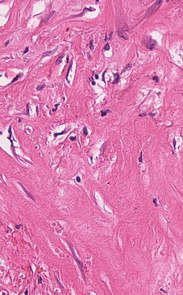
Tumor epithelial tissue: no
Tumor-associated stroma tissue: yes
Normal tissue: no